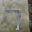
Label: 7